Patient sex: M
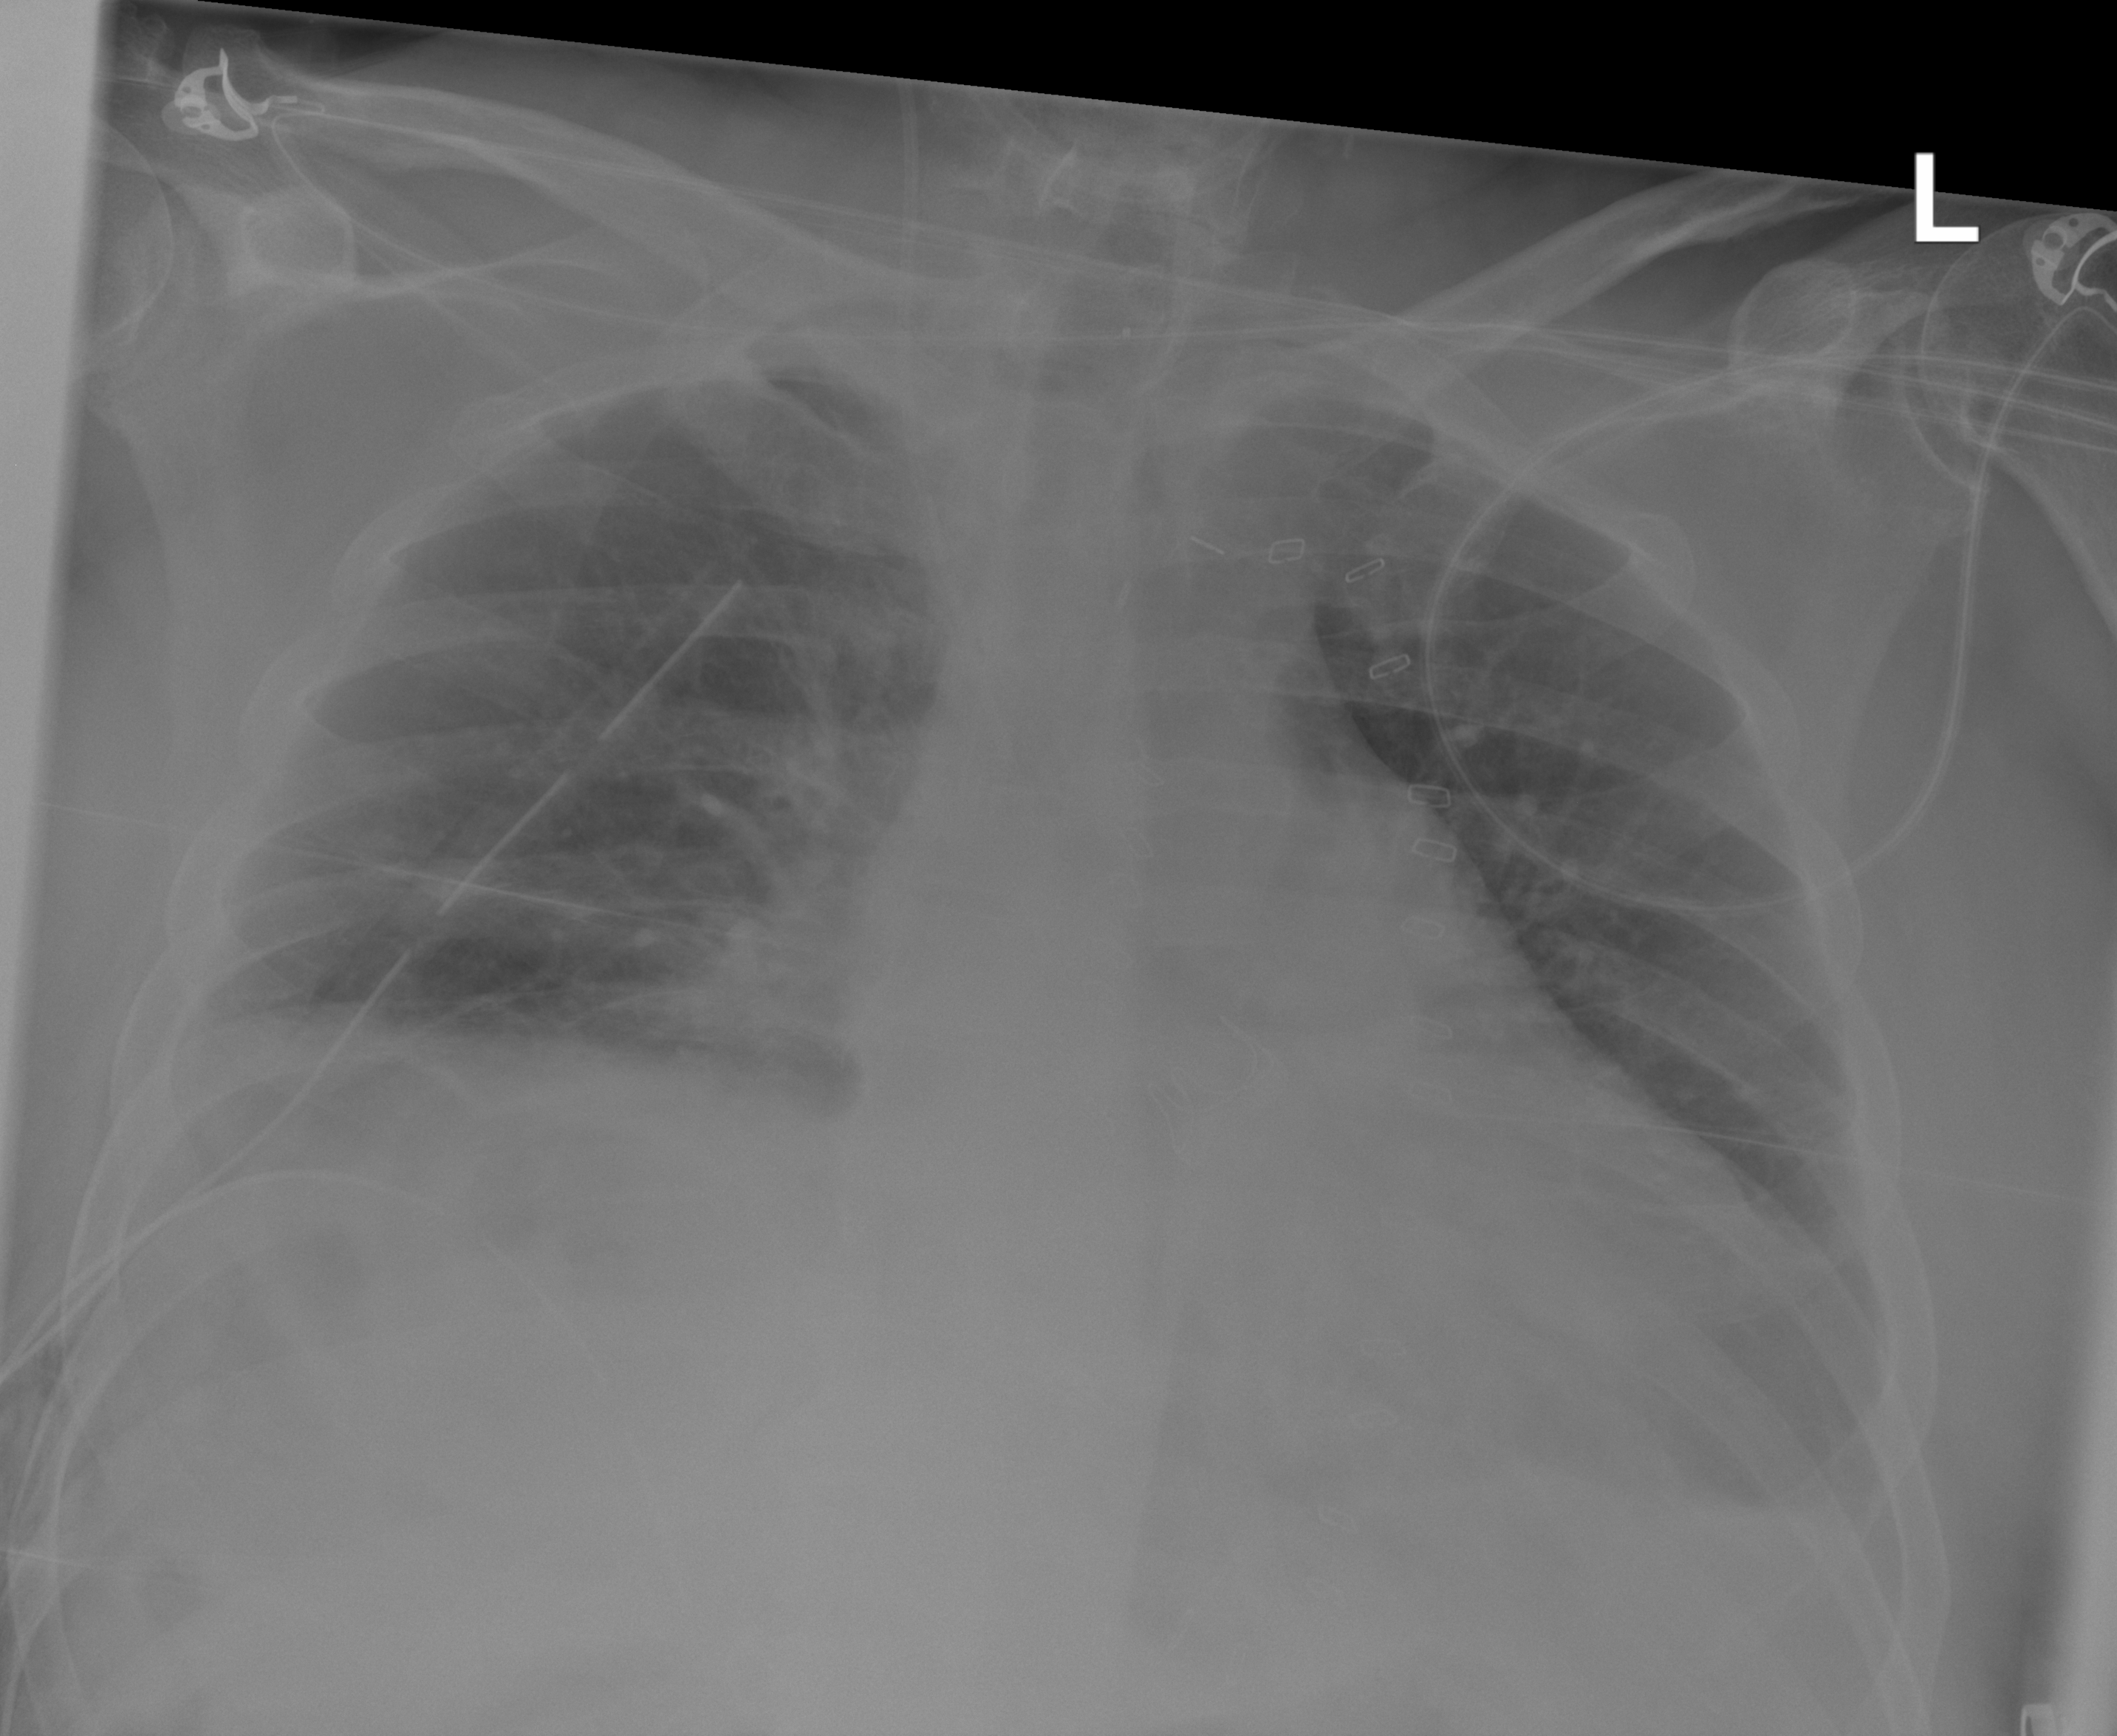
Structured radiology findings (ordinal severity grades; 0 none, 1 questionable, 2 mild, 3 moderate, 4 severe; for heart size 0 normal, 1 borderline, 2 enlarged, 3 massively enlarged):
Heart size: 2
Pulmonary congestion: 2
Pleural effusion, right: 1
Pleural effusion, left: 2
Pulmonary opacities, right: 0
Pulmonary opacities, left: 0
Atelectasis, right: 2
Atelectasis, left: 2